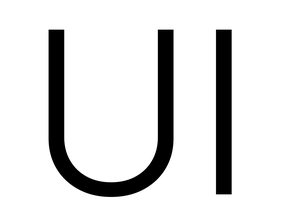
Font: Inter_Light